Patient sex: M
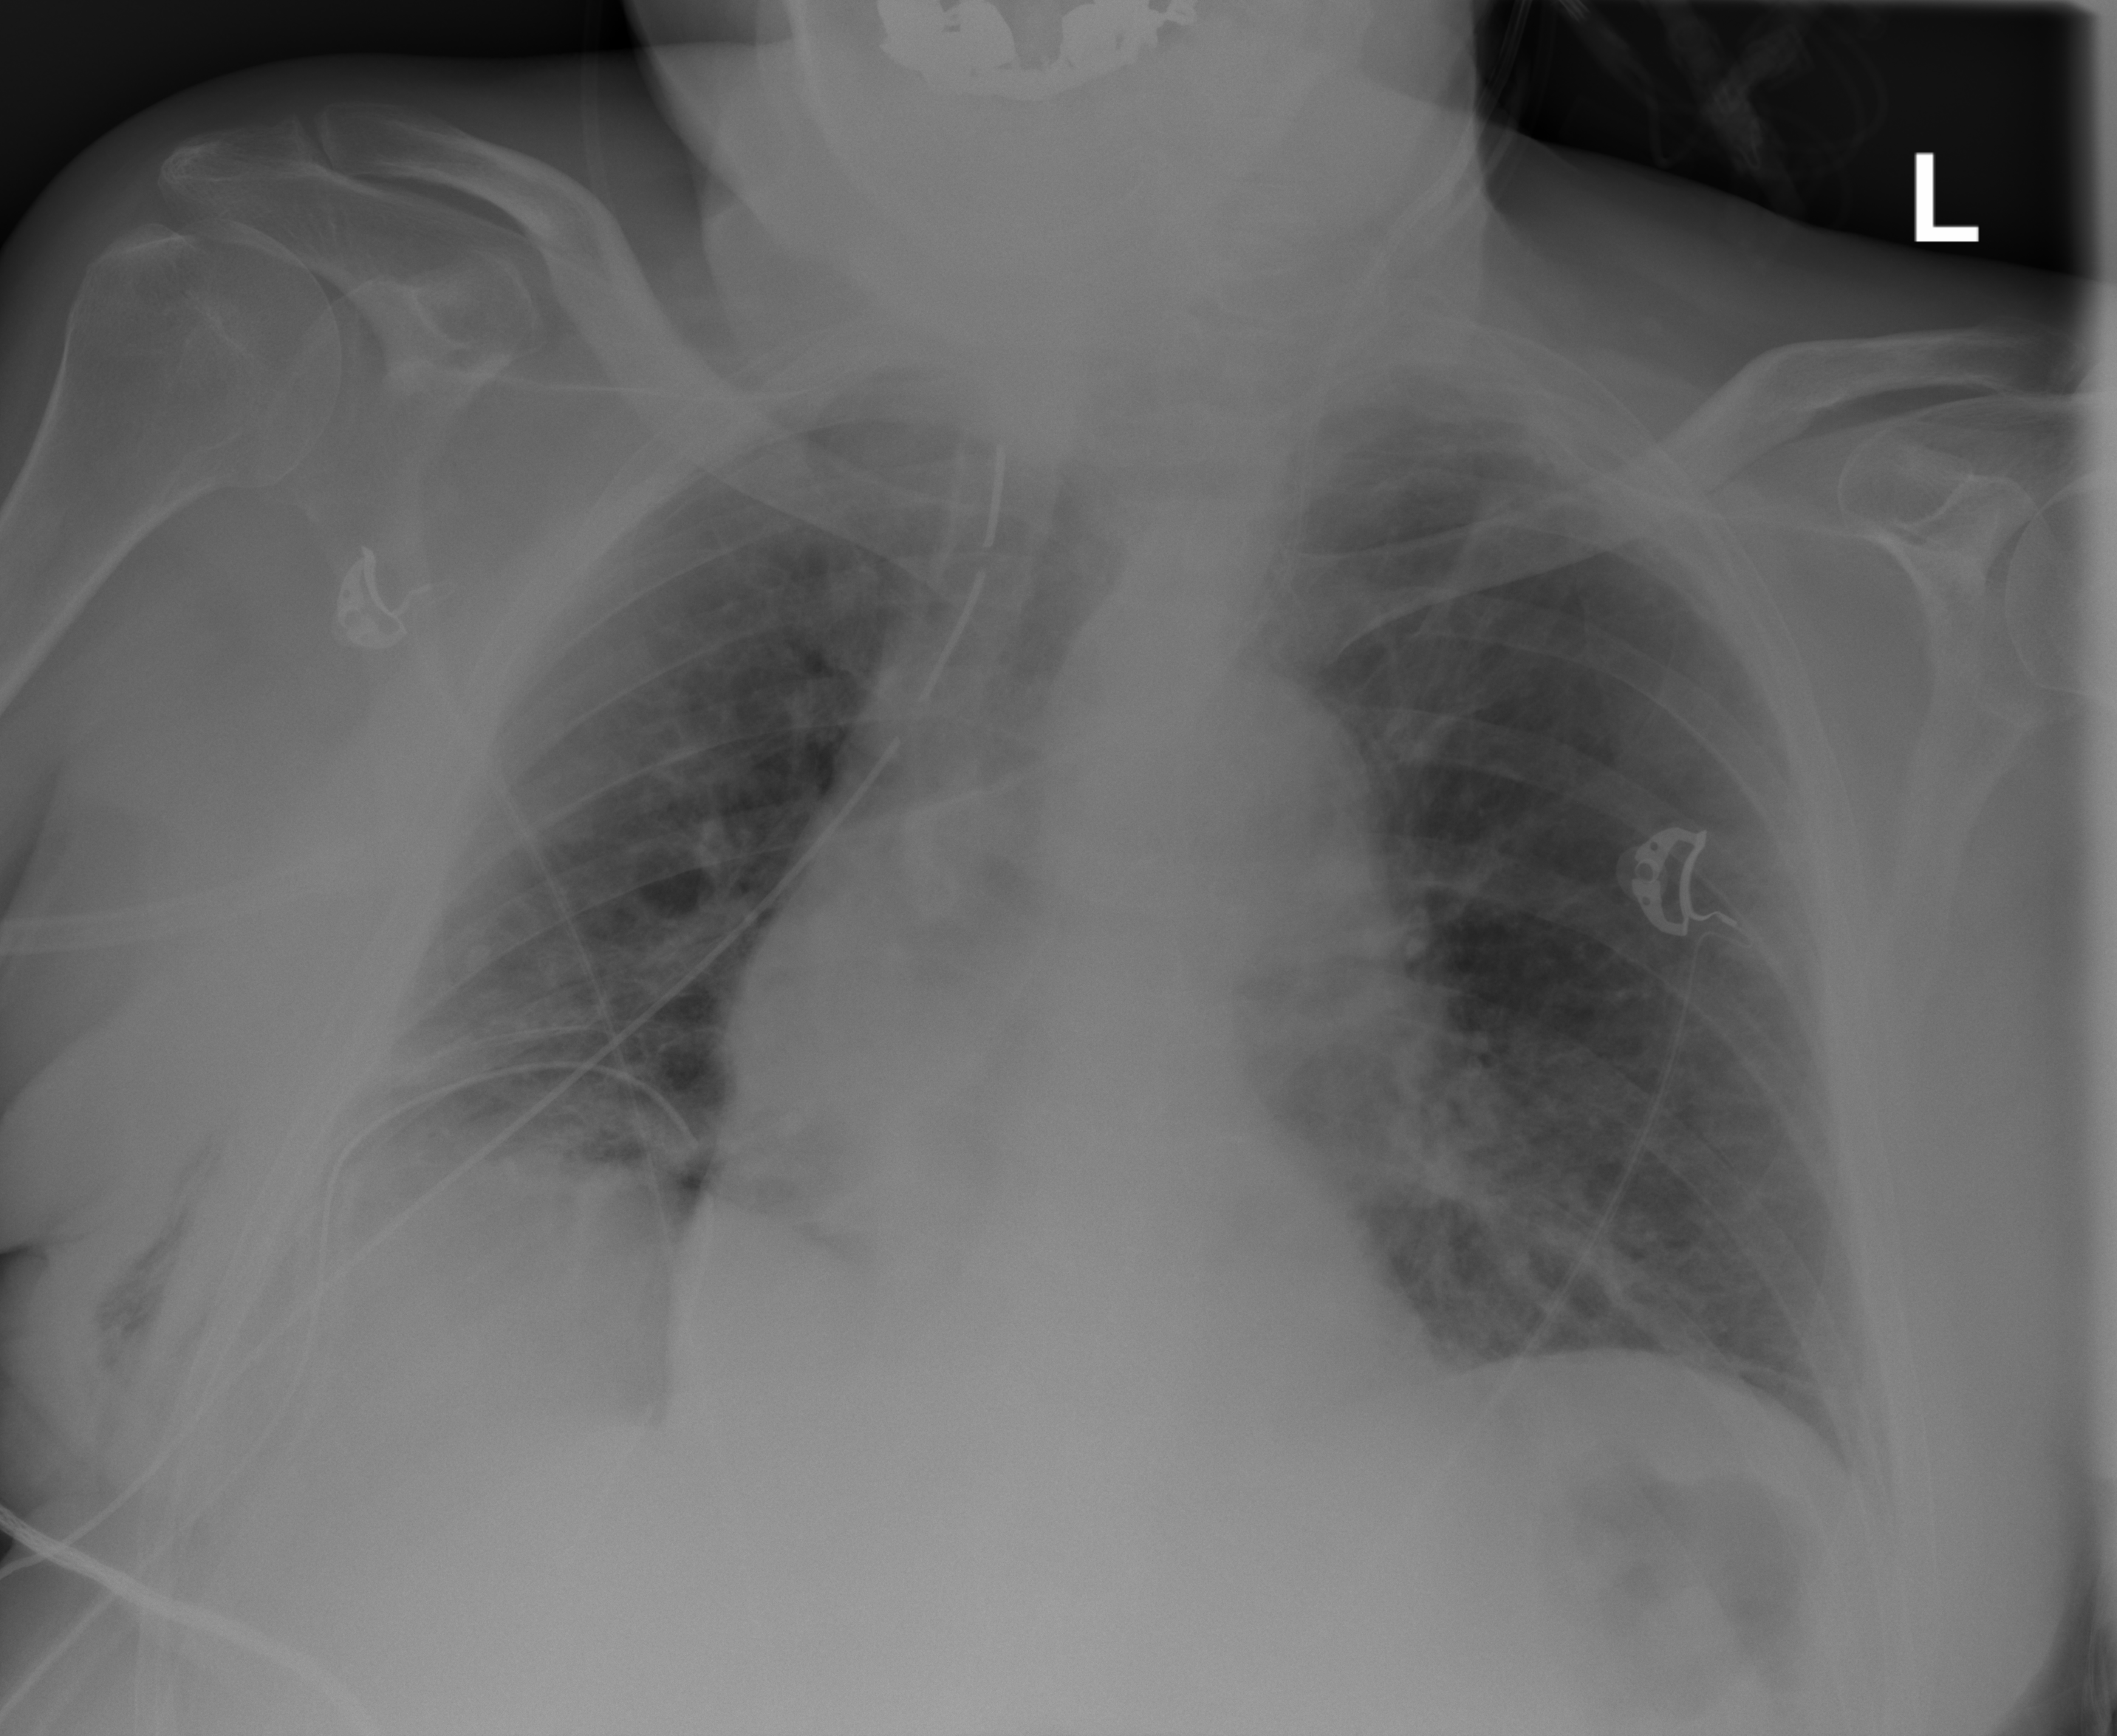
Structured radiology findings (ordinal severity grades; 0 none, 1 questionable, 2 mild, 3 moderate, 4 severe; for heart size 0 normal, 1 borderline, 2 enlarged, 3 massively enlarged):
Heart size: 0
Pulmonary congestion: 2
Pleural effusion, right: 2
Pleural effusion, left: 0
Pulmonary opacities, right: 2
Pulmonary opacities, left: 0
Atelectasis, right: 2
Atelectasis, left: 2